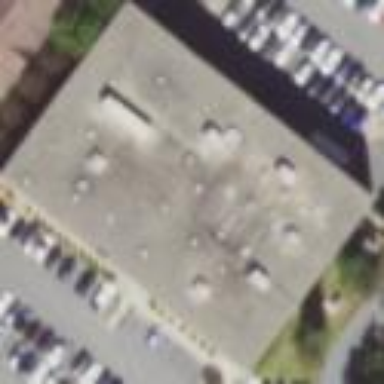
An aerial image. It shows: Commercial building.